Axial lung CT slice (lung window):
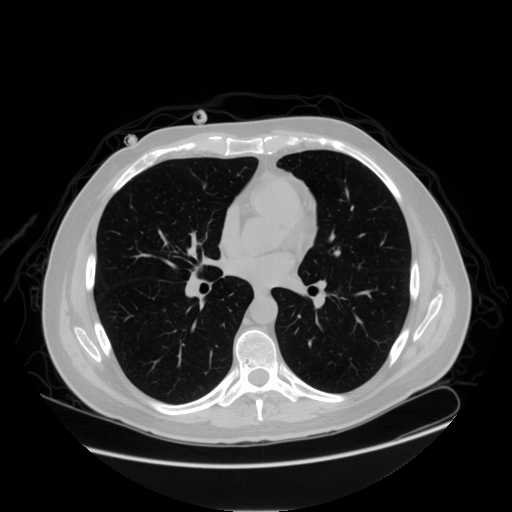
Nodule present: no